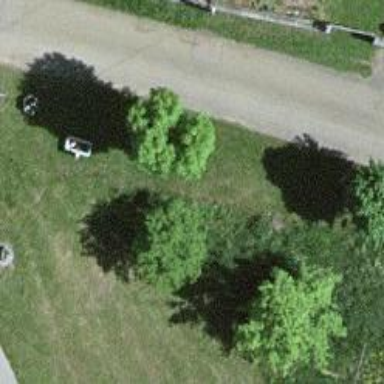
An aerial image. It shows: Brown bench.